Interaction volume radius: 10 \u00c5
Interaction volume height: 25 \u00c5
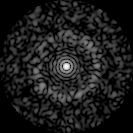
Disorder parameter: 0.8485